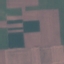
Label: AnnualCrop